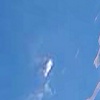
Label: water